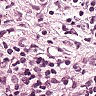
Metastatic tissue present: yes